Field crop: maize
Growth stage: 2
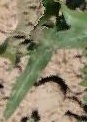
Species: maize